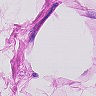
Metastatic tissue present: no